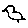
Label: bird